Interaction volume radius: 10 \u00c5
Interaction volume height: 30 \u00c5
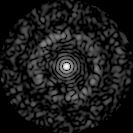
Disorder parameter: 0.8334